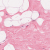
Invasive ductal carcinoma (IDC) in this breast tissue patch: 0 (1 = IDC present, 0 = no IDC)